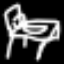
Label: bed